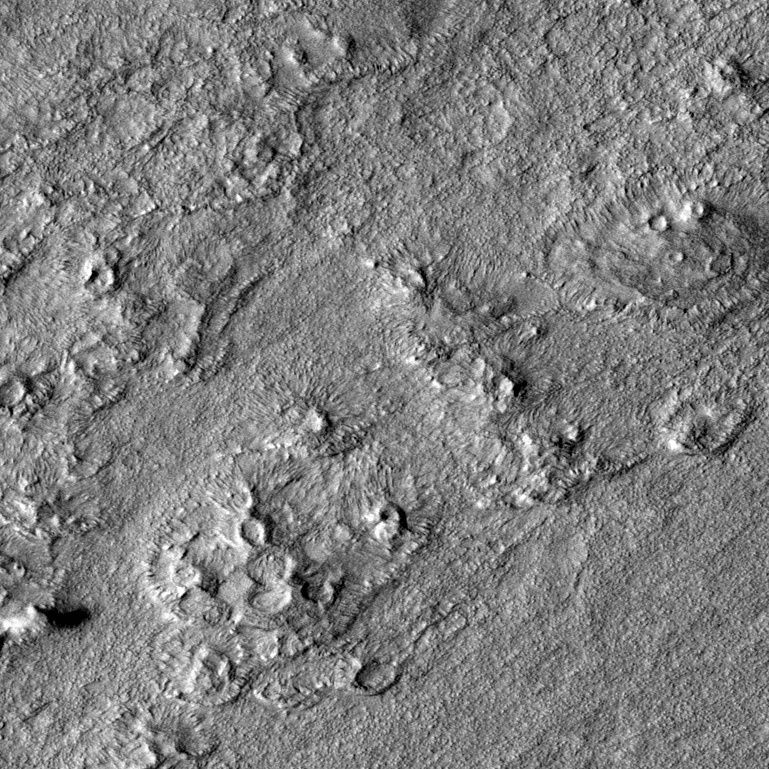
Label: dustdevil